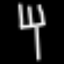
Label: fork